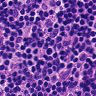
Metastatic tissue present: no